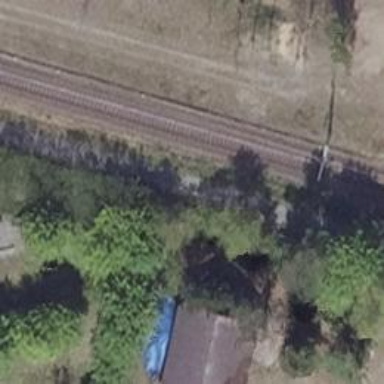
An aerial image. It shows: Railway signal.